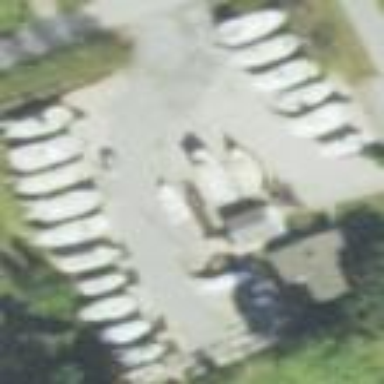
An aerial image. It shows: Boat storage area.